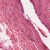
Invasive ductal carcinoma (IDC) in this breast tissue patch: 0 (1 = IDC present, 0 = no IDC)